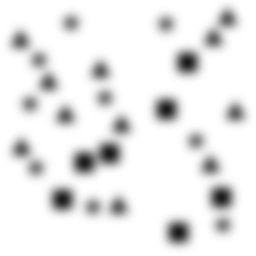
Squares: 7
Triangles: 11
Stars: 9
Total shapes: 27